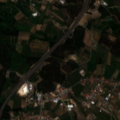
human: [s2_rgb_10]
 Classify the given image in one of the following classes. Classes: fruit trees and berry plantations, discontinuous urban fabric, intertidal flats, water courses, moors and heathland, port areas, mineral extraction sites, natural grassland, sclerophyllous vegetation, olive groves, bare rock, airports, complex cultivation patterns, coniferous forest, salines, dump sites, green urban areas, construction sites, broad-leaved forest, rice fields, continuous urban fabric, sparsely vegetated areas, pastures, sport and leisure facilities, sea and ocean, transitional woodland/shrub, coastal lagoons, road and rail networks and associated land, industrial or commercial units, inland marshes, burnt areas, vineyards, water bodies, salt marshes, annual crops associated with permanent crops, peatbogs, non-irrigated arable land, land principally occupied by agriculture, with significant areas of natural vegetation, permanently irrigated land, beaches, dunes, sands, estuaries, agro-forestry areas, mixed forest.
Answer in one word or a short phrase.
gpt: vineyards, complex cultivation patterns, coniferous forest, mixed forest